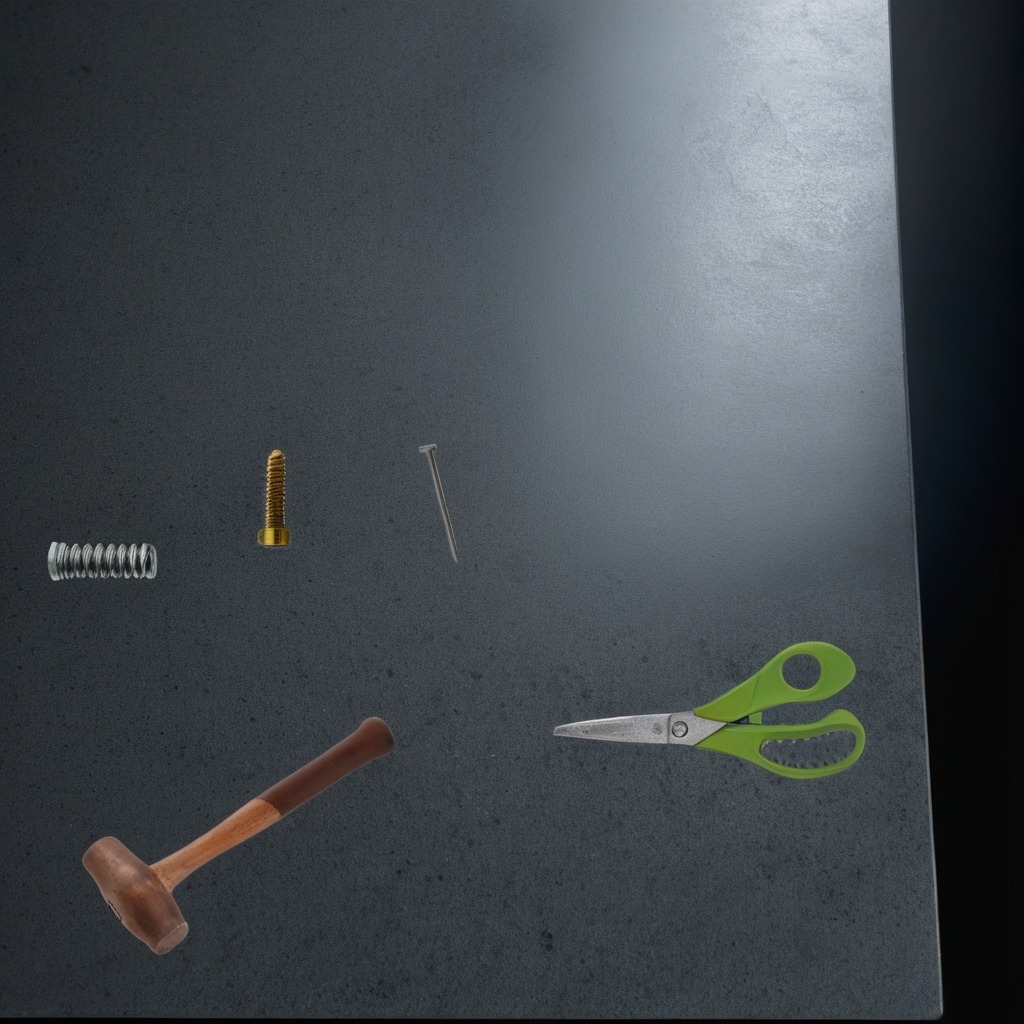
A metal machine screw, an iron nail, a hammer, a coiled metal spring, and a pair of scissors are lying on a clean granite table inside a workshop at night dim ambient light soft shadows worn but